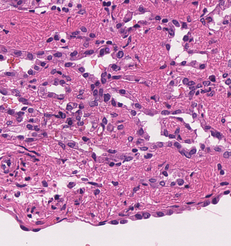
Tumor epithelial tissue: yes
Tumor-associated stroma tissue: yes
Normal tissue: no